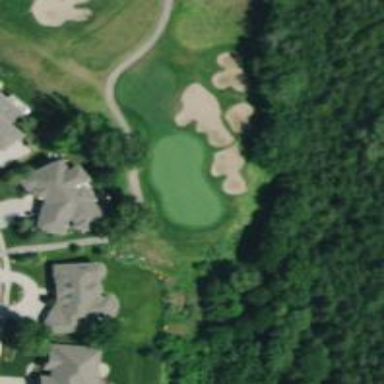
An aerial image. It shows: Golf hole.